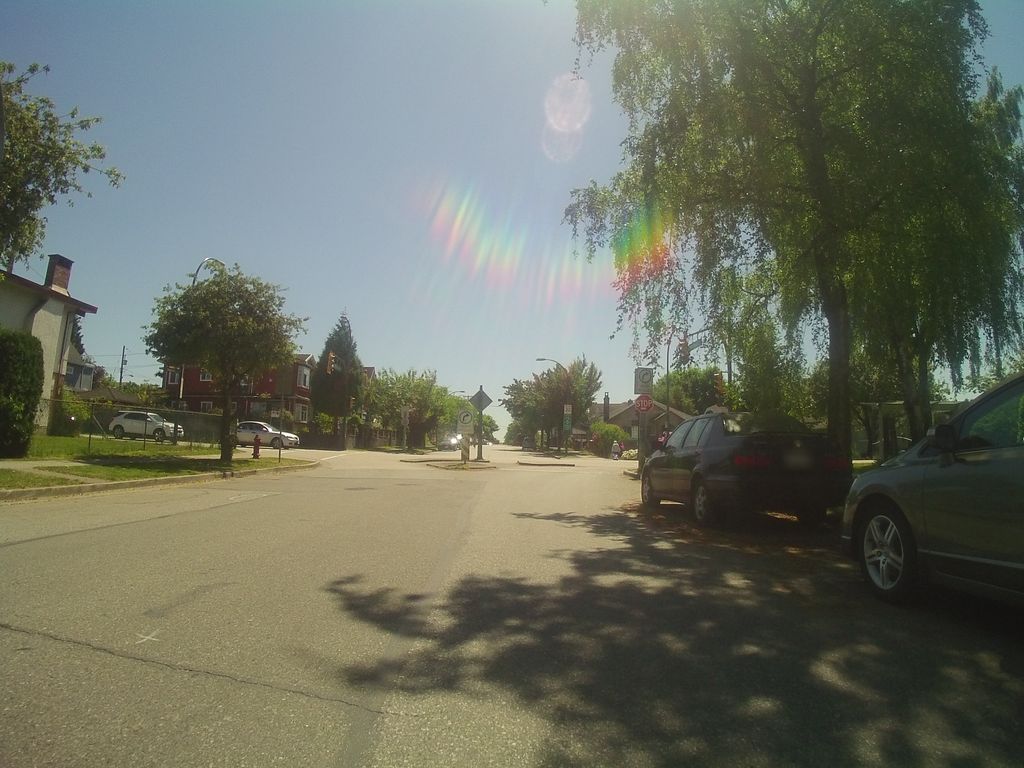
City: vancouver